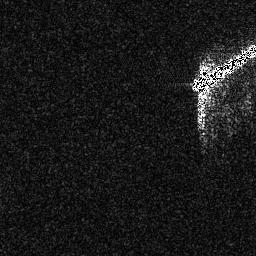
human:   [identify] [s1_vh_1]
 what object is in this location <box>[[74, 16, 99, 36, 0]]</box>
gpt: <ref>1 large ship at the top right</ref>